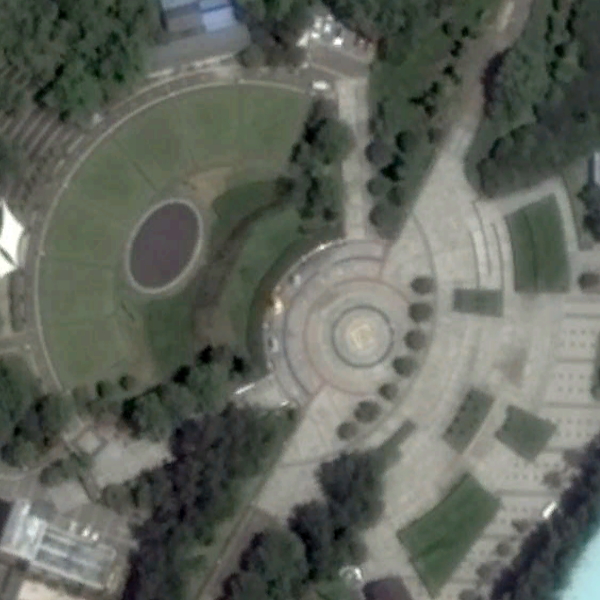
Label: Square